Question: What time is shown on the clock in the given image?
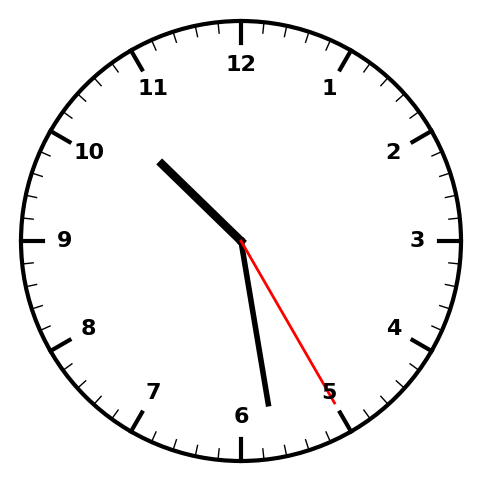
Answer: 10:28:25